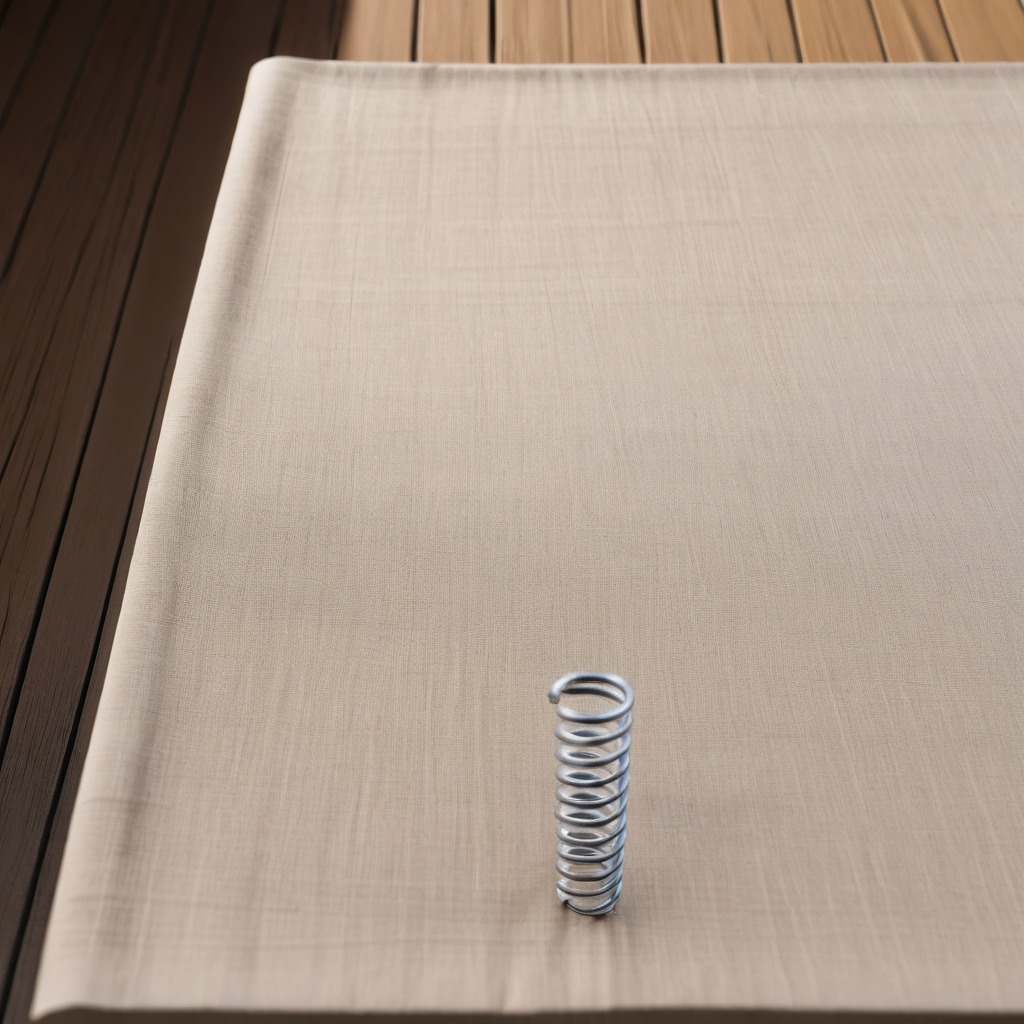
A coiled metal spring is lying on the wooden table.